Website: crate-barrel
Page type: payment
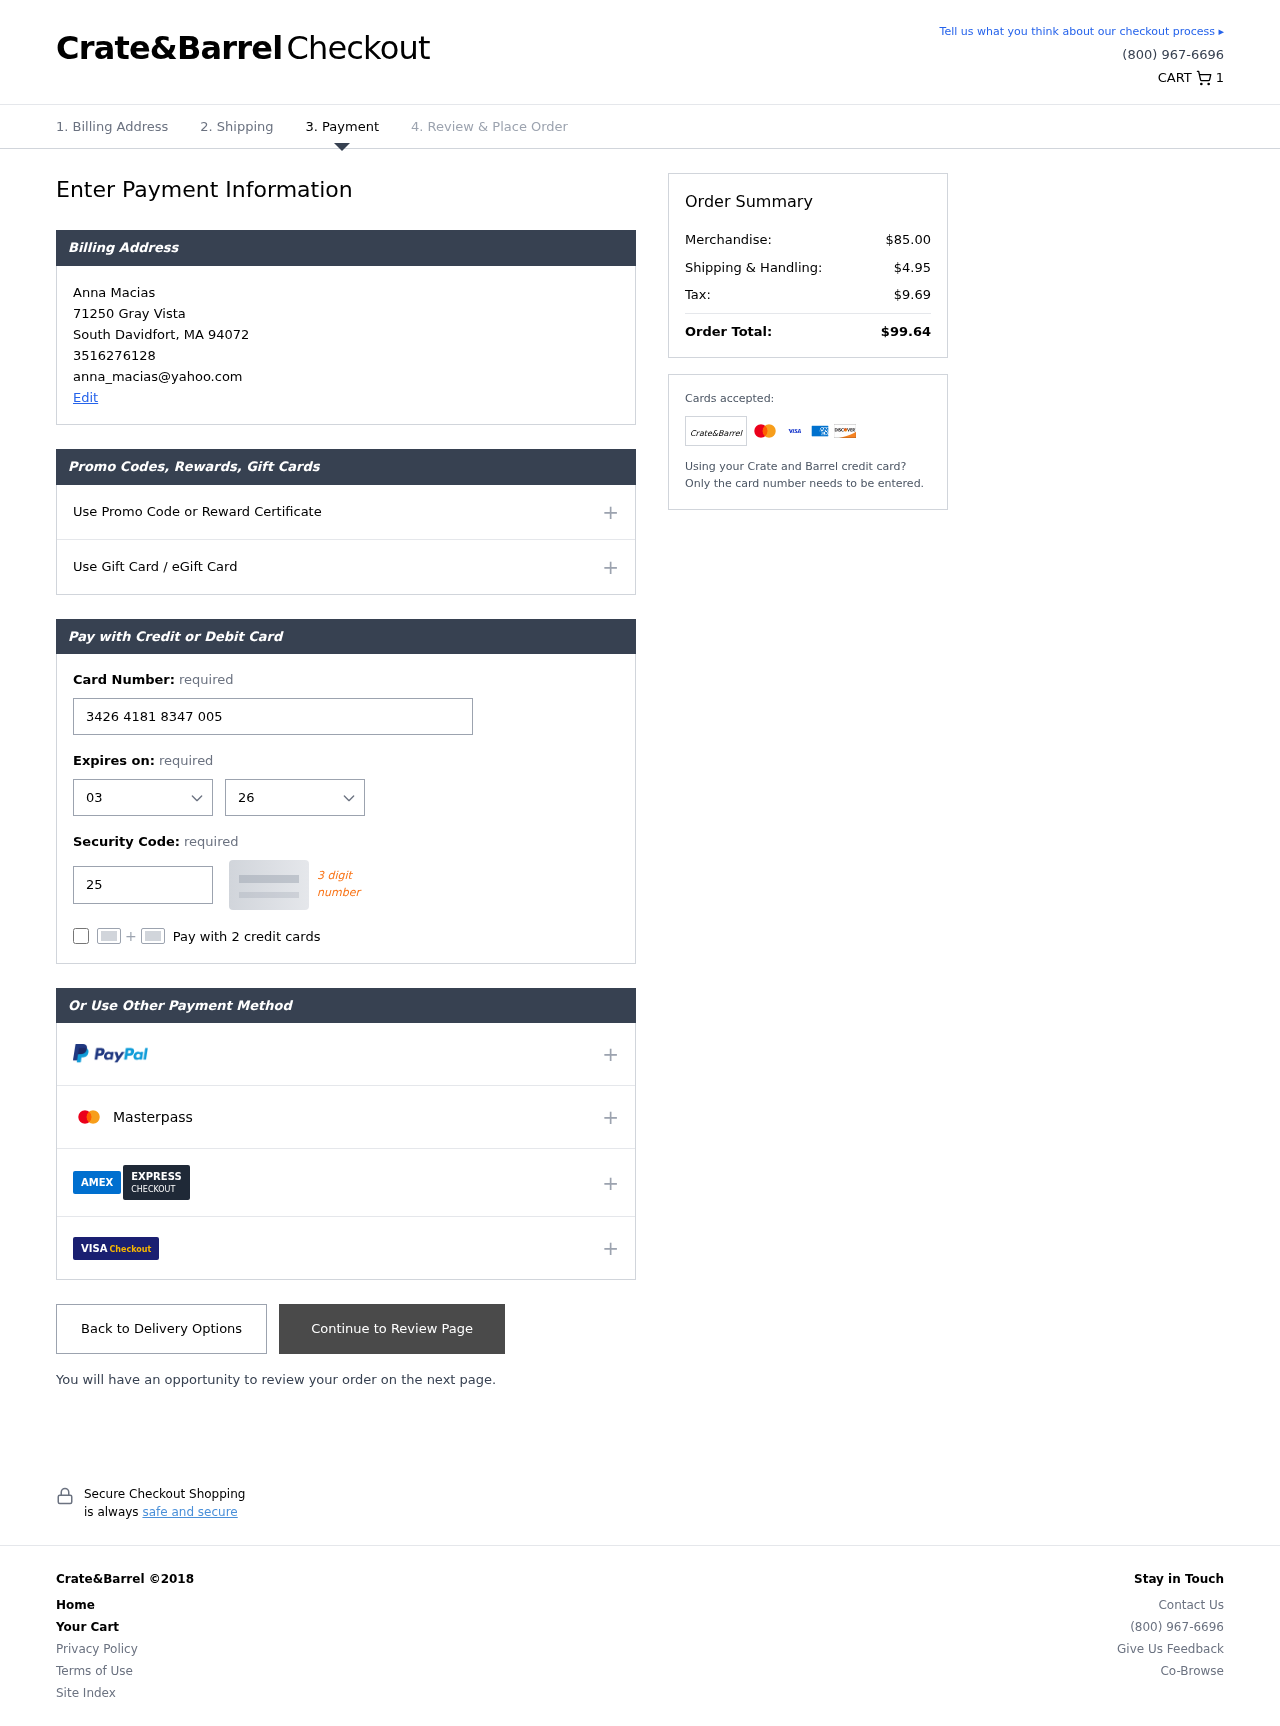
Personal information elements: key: PII_CARD_CVV
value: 2539
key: PII_CARD_EXPIRY_MONTH
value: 03
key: PII_CARD_EXPIRY_YEAR
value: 26
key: PII_CARD_NUMBER
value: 3426 4181 8347 005
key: PII_CITY
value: South Davidfort
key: PII_EMAIL
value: anna_macias@yahoo.com
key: PII_FULLNAME
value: Anna Macias
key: PII_PHONE
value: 3516276128
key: PII_POSTCODE
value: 94072
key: PII_STATE_ABBR
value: MA
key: PII_STREET
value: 71250 Gray Vista
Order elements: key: ORDER_NUM_ITEMS
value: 1
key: ORDER_SUBTOTAL
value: $85.00
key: ORDER_SHIPPING_COST
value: $4.95
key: ORDER_TAX
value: $9.69
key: ORDER_TOTAL
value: $99.64